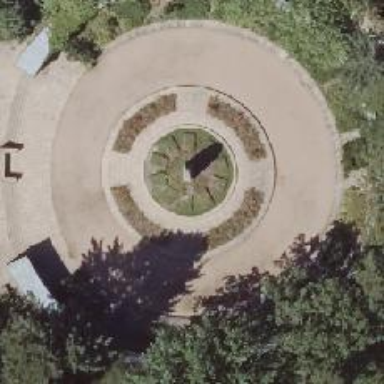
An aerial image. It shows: Historic tomb in cemetery.